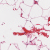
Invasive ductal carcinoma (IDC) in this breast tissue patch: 0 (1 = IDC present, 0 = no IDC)